Field crop: maize
Growth stage: 2
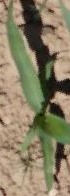
Species: maize